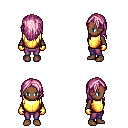
a pixel art fantasy rpg character, female body template, human, dark skin, gold chest armor, magenta pants, pink long hairstyle, gold gloves, four views (front, back, left, right), 2x2 character sprite sheet, small pixel art, hard edges, no anti-aliasing